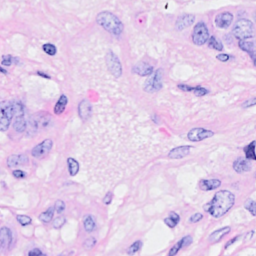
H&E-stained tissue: Breast